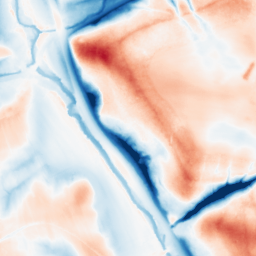
Category: multiscale
Decomposition family: dog_multiscale
Decomposition parameters: sigma_ratio: 2
n_scales: 5
base_sigma: 0.5
Upsampling method: sinc_hamming
Upsampling parameters: scale: 2
kernel_size: 8
Upsampling scale: 2